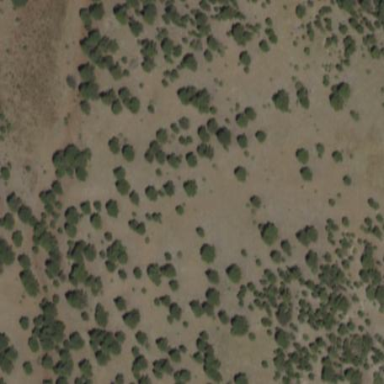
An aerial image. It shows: Area covered in scrub vegetation.